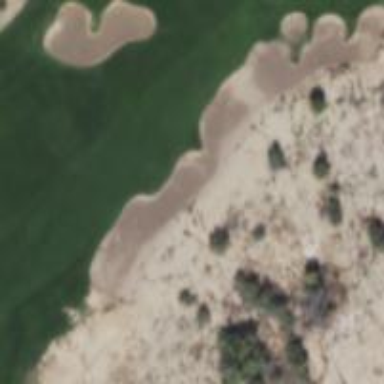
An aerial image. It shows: Golf bunker filled with natural sand.